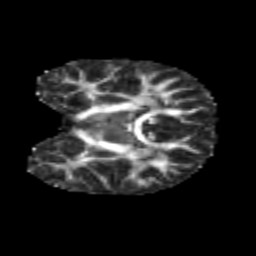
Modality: FA
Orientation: coronal
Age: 9
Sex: female
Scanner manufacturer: siemens
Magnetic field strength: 3 T
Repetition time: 3.8 s
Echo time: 0.07 s